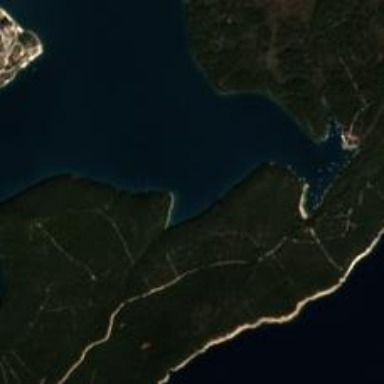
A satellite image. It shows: Beautiful bay with natural surroundings.